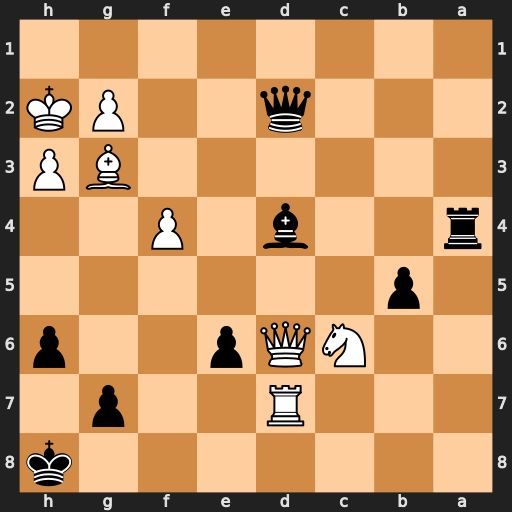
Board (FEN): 7k/3R2p1/2NQp2p/1p6/r2b1P2/6BP/3q2PK/8
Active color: b
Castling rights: -
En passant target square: -
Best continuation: Ra2 Qf8+ Kh7 Qxg7+ Bxg7 Rxd2 Rxd2